Question: I'M quite new to this EF but I think I'M making progress. Anyway, it appears I do NOT know how to an object that is by a Foreign Key.
My DbRelation is:

And I'm trying to UPDATE the one members LANGUAGEID and here is the Context I invoke:
'''
public class ManagerBase
{
private static NoxonEntities _entities = null;
public NoxonEntities Entities
{
get
{
if (_entities == null)
_entities = new NoxonEntities();
return _entities;
}
}
}
'''
There are many things I have tried. Here is one:
1)
'''
MemberManager currentMemberManager = new MemberManager();
var Mem = currentMemberManager.MyEntities.Member.SingleOrDefault(c => c.Id == 2);
var Lang = currentLanguageManager.Entities.Language.SingleOrDefault(c => c.Id == 1);
Mem.Language = Lang;
//Or
Mem.LanguageId = Lang.Id;
currentMemberManager.Save(Mem);
'''
In appreach 1, I get an error like
'''
The changes to the database were committed successfully, but an error occurred while updating the object context. The ObjectContext might be in an inconsistent state. Inner exception message: A referential integrity constraint violation occurred: The property values that define the referential constraints are not consistent between principal and dependent objects in the relationship.
'''
2)
'''
//Managers uses ManagerBase class as a Base class
MemberManager currentMemberManager = new MemberManager();
currentMemberManager.Save(Globals.CurrentMember.Id, Globals.CurrentLanguage.Id);
//These Global objects coming from a Http Session
//You may also say not to keep whole member object in session which I'll not after I figure this out
Here is my SAVE method and where I have the actual problem:
public void Save(Member entity)
{
var Data = base.Entities.Member.First(c => c.Id == entity.Id);
if (Data != null)
{
Data = entity;
base.Entities.SaveChanges();
}
}
}
'''
In appreach 1, I get an error in this code in EF model edmx file
'''
[EdmScalarPropertyAttribute(EntityKeyProperty=false, IsNullable=false)]
[DataMemberAttribute()]
public global::System.Int32 LanguageId
{
get
{
return _LanguageId;
}
set
{
OnLanguageIdChanging(value);
ReportPropertyChanging("LanguageId");
_LanguageId = StructuralObject.SetValidValue(value);
ReportPropertyChanged("LanguageId");
OnLanguageIdChanged();
}
}
'''
And the error is
'''
Object reference not set to an instance of an object.
'''
Clearly I'm in the wrong way with EF.
Could you please help me and show how to properly Update a relation Id (ForeignKeyId) ?
Thank you so much.
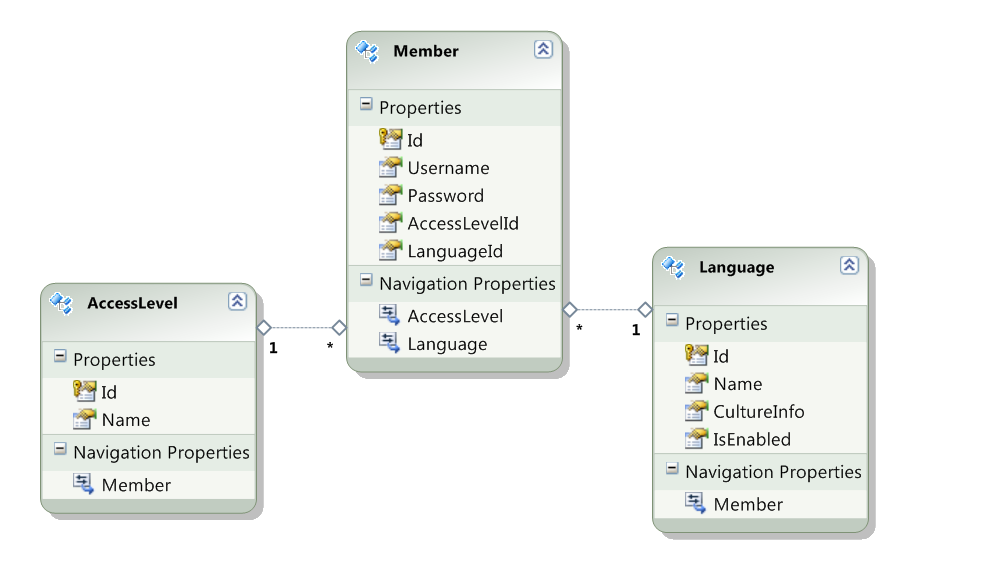
Answer: Yes, you are using EF in many wrong ways. First, as Arran points out, you should never make your data context static. I know that seems easier, but it's a huge problem because data contexts are designed to be created and destroyed frequently.
If you don't, then the object graph continues to grow until the app pool is eventually exhausted, plus you can run into all kinds of problems with concurrent access. Static objects are shared between all threads, so imagine if two users are using your app at the same time, they will both be using the same data context and would stomp all over each other.
Second, you're using a singleton, which is one of the most reviled patterns there are, for a lot of reasons. They have their uses, but they're far more rare than most people use them.
Third, based on the error messages, it sounds like your data model may not be in sync with your EF model, and thus it's getting confused and throwing exceptions. Have you made changes to your database structure without updating your ef model? Bear in mind that regenerating doesn't always update everything, and sometimes you have to either update it manually, or delete your objects and re-add them.
Fourth, your real problem (trust me, the ones I've laid out are also real problems, that bite you in the rear at some point) lies in this code:
'''
var Data = base.Entities.Member.First(c => c.Id == entity.Id);
if (Data != null)
{
Data = entity;
base.Entities.SaveChanges();
}
'''
The first thing you have to realize is that EF returns tracked objects, these objects have references in EF and track the changes that occur. What you are doing here is getting an object, and then throwing it away and replacing it with a non-tracked object that was passed in.
You have to update the object returned from the First method, and not replace it with a new one.